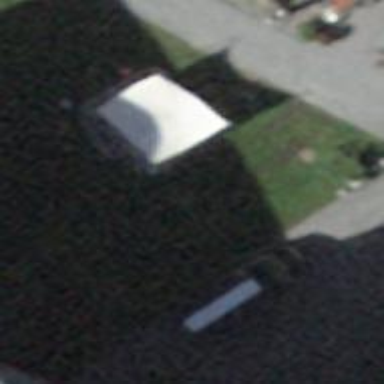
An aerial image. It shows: Restaurant.